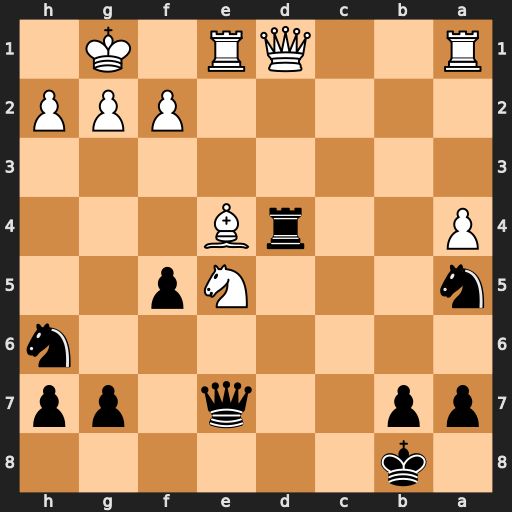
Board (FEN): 1k6/pp2q1pp/7n/n3Np2/P2rB3/8/5PPP/R2QR1K1
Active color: b
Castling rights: -
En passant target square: -
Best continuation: Rxd1 Raxd1 fxe4